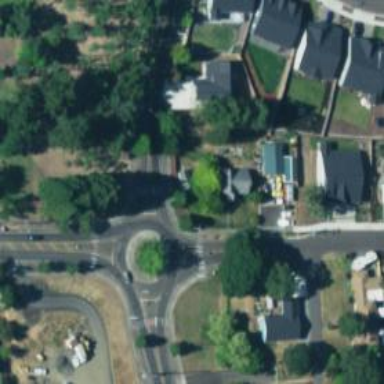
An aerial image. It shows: Tertiary road.